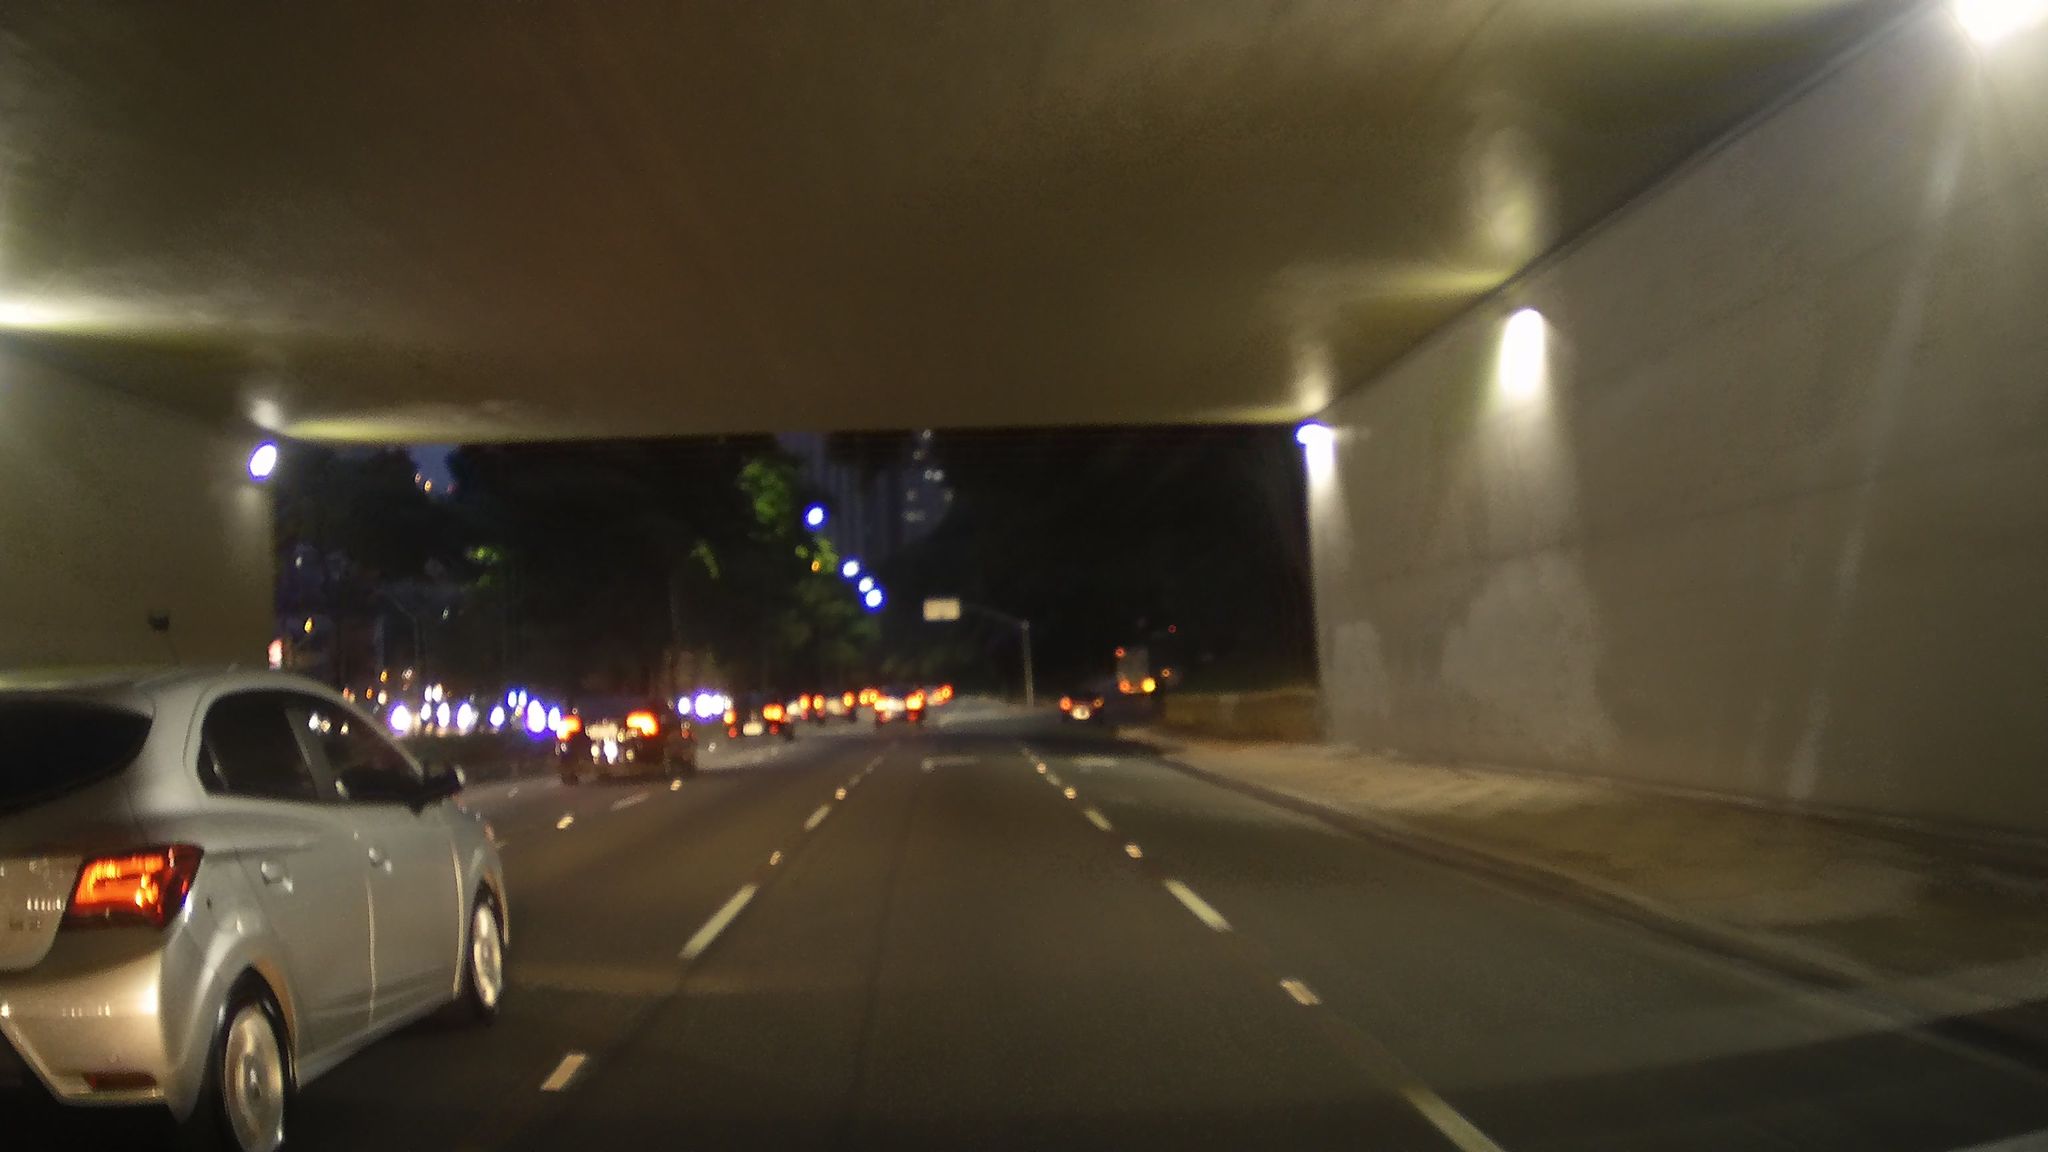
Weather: clear
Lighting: night
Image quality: slightly poor
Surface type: driving surface
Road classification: trunk
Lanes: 3
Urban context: urban centre
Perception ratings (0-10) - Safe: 1.18, Lively: 5.27, Beautiful: 6.7, Boring: 6.15, Depressing: 2.08, Wealthy: 4.2